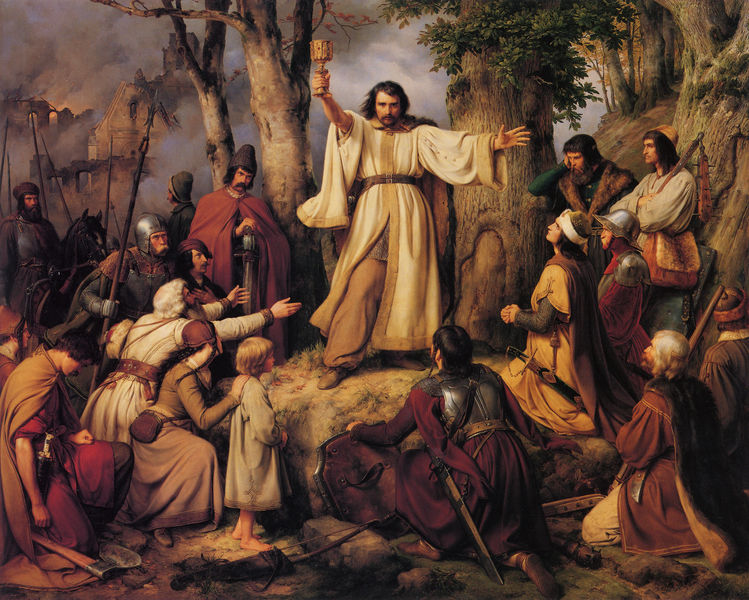
Titel: Hussitenpredigt
Künstler: Carl Friedrich Lessing
Standort: Berlin
Institution: Alte Nationalgalerie
Schlagwörter: baum, berg, blätter, felsen, feuer, fuß, gemälde, gruppe, hand, held, himmel, kampf, laub, mann, schatten, umhang, weiß, wolken, bäume, frauen, gelb, grün, landschaft, menschen, ocker, sitzen, stadt, äste, braun, fenster, frau, geste, grau, haar, hell, hintergrund, kleid, licht, männer, reden, schwarz, szene, blick, dach, gebäude, gras, gürtel, rot, wolke, beige, leute, menge, versammlung, bart, bärte, kappe, mütze, arm, arme, bibel, falten, geschichte, halten, historie, mensch, stehen, stein, gesten, hände, erde, häuser, hügel, stamm, zweige, kirche, qualm, rauch, boden, gewand, gold, kelch, mantel, gewänder, kind, klassizismus, theater, wald, bauern, kinder, kreis, pferd, turm, krug, taille, bein, italien, zuschauer, zöpfe, rede, abhang, schwer, fels, hang, dorf, dunst, nebel, violett, inszenierung, romantik, brand, schlacht, stämme, wehen, historienbild, könig, lanze, soldaten, ansprache, falte, deutsch, junge, zeigen, flucht, becher, schild, ruine, greis, burg, religion, brennen, festung, lichtung, barfuß, schilder, schwert, schwerter, waffen, knien, waffe, volk, ruinen, helm, tasche, beten, gebet, mythologie, ritter, anführer, rüstung, prediger, brustpanzer, anhänger, christus, jesus, romantisch, axt, altes testament, toga, dramatisch, rinde, sage, dramatik, knieend, mittelalter, krieger, feuerbach, priester, hellebarde, historismus, kostüme, predigt, erscheinung, heiliger, lanzen, eiche, maum, naturalistisch, speer, speere, abendmahl, golden, pokal, anbeten, blon, jünger, beil, brandt, zuhörer, köcher, prophet, drama, heroisch, rhetorisch, deutschrömer, akademie, zwölf, vollbärte, fürchterlich, präsentieren, klassizistisch, gral, zuhören, arma, troja, pathos, häuder, bäumde, hören, düsseldorfer schule, düsseldorf, sachsen, schrecklich, apostel, predigen, lessing, hochheben, böhmen, hus, artus, tafelrunde, gethsemane, olivenhain, morgenstern, episode, germanen, bekehrung, kriege, heiliger gral, klech, zusammenbrechen, edelleute, arthus, historisierend, umringt, mützr, frauf, prdeigt, arthur, verdunkeln, düsseldorfer malerschule, abendmahl in beiderlei gestalt, arminius, bergpredigt, emphase, grahl, hussiten, verdüstern, zqwige, bendemann, kiind, #baum